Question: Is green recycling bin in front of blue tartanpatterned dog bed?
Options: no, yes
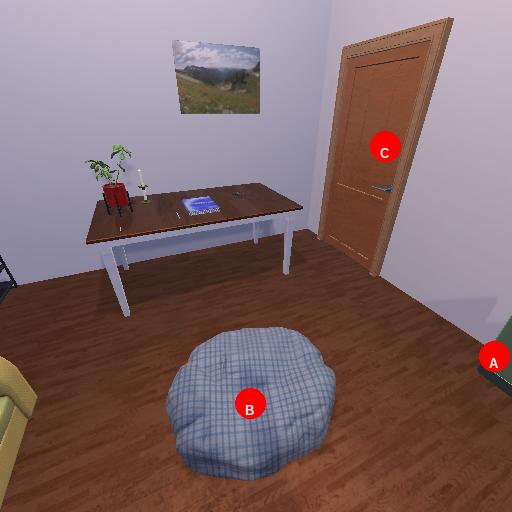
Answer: no